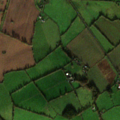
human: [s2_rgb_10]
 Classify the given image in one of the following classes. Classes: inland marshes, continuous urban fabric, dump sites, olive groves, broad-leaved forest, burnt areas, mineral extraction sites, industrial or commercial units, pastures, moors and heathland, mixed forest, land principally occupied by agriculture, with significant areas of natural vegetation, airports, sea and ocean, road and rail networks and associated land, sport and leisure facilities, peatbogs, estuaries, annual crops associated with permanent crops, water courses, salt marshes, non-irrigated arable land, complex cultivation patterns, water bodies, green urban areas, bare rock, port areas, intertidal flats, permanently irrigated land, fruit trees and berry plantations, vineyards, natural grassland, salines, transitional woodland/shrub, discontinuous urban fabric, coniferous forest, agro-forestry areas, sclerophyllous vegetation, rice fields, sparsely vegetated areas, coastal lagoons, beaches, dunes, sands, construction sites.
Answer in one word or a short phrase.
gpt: non-irrigated arable land, pastures